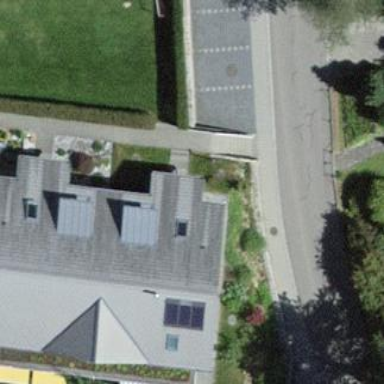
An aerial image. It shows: Simple house.